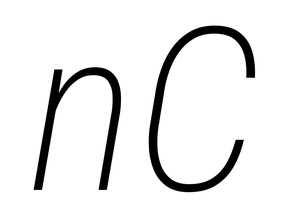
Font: Roboto-Italic_Condensed_ExtraLight_Italic